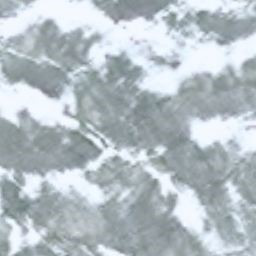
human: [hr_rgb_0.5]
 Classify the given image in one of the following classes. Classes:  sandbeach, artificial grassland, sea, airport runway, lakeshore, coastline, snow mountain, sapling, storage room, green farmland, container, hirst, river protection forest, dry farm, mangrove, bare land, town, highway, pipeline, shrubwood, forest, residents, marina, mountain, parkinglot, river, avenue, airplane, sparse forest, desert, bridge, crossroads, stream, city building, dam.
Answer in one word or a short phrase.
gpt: snow mountain